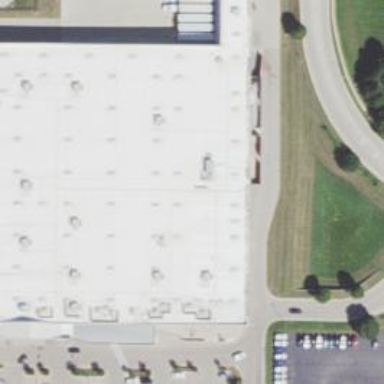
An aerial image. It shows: Retail building that operates as wholesale shop.